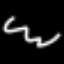
Label: squiggle